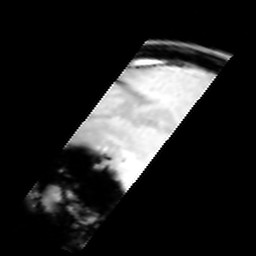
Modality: inplaneT1
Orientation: sagittal
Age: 18
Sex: female